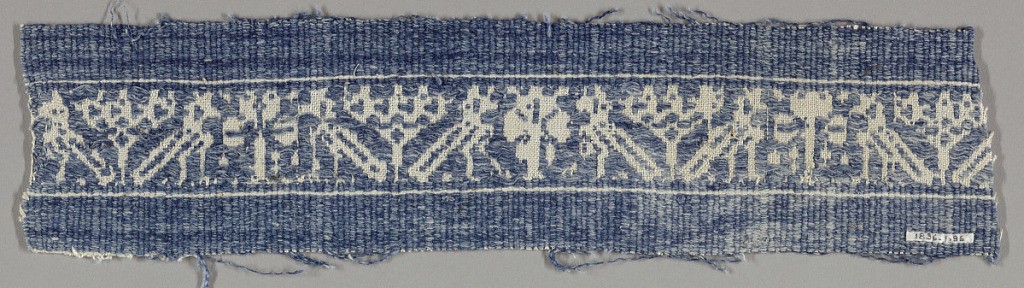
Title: Fragment
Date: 17th century
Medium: linen, cotton Technique: plain weave with supplementary weft
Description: Supplementary blue warp floating alternatively face to face creating a pattern of birds flanking a tree.